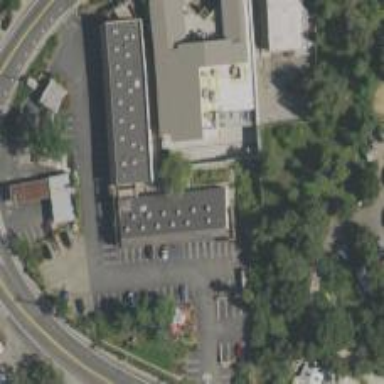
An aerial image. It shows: Retail building.